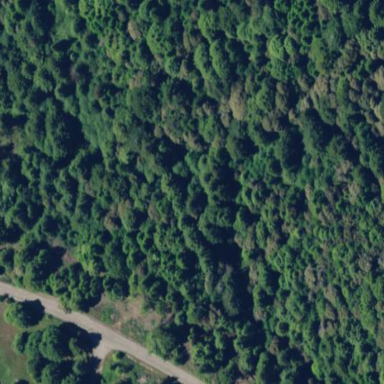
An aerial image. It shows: Forest area.